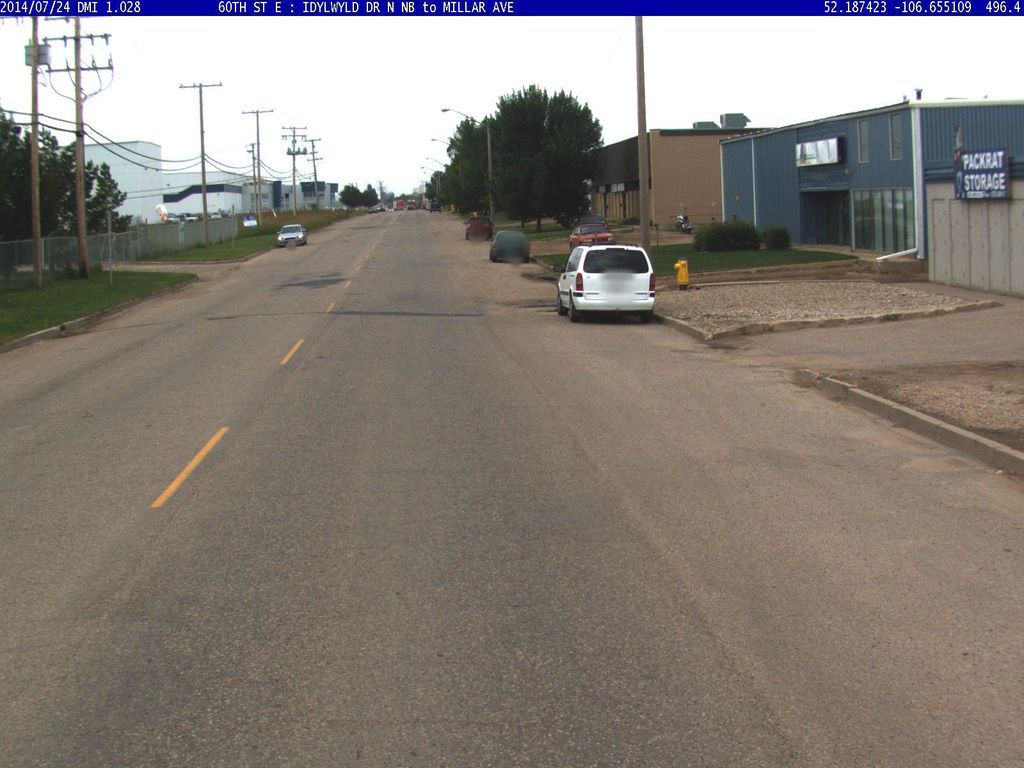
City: saskatoon